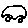
Label: car